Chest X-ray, PA view. Patient: 81 years old, sex M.
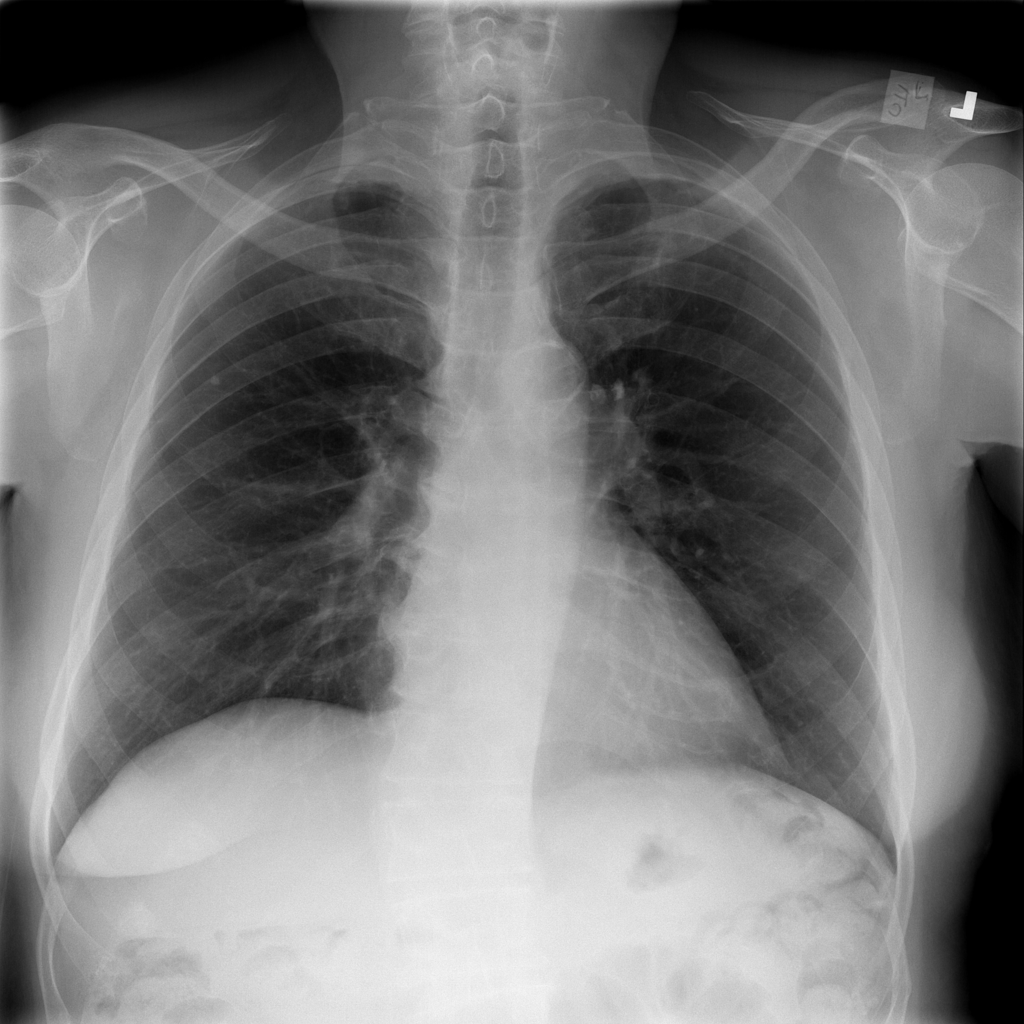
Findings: No Finding